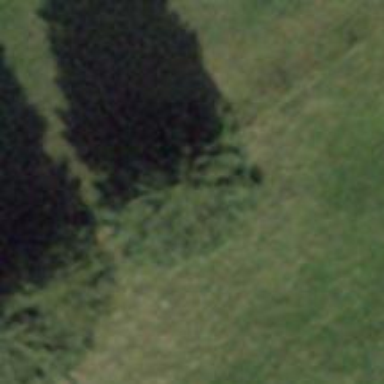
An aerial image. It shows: Row of trees in natural setting.